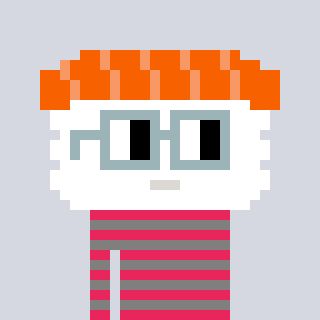
a pixel art character with square dark gray glasses, a nigiri-shaped head and a bluegrey-colored body on a cool background